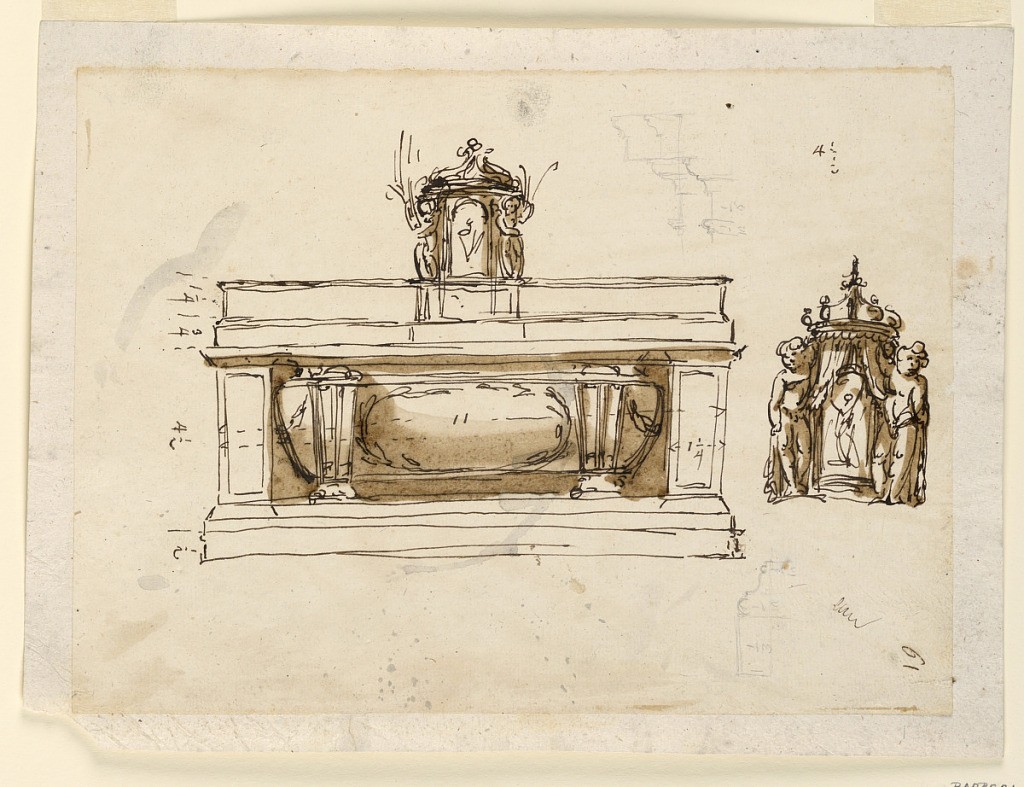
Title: Design for an Altar
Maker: Giuseppe Barberi, Italian, 1746–1809
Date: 1746-1809
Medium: Pen and brown ink, brush and brown wash, graphite on lined off-white laid paper
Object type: Drawing
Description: The sepulchrum stands as a sarcophagus in the hollow of the mensa, framed laterally by panels. In the center of the furniture rises the tabernacle, having laterally two angels with candle brackets. At right, beside the mensa, is another project for the tabernacle. It has the shape of a canopy hanging from a crown which is supported by the arms of two standing angels who open the curtain with their hands. A chalice seems to be represented upon the door. The dimensions are described in the project at left. Above and below are pencil outlines of architectural details with some measurements.